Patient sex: F
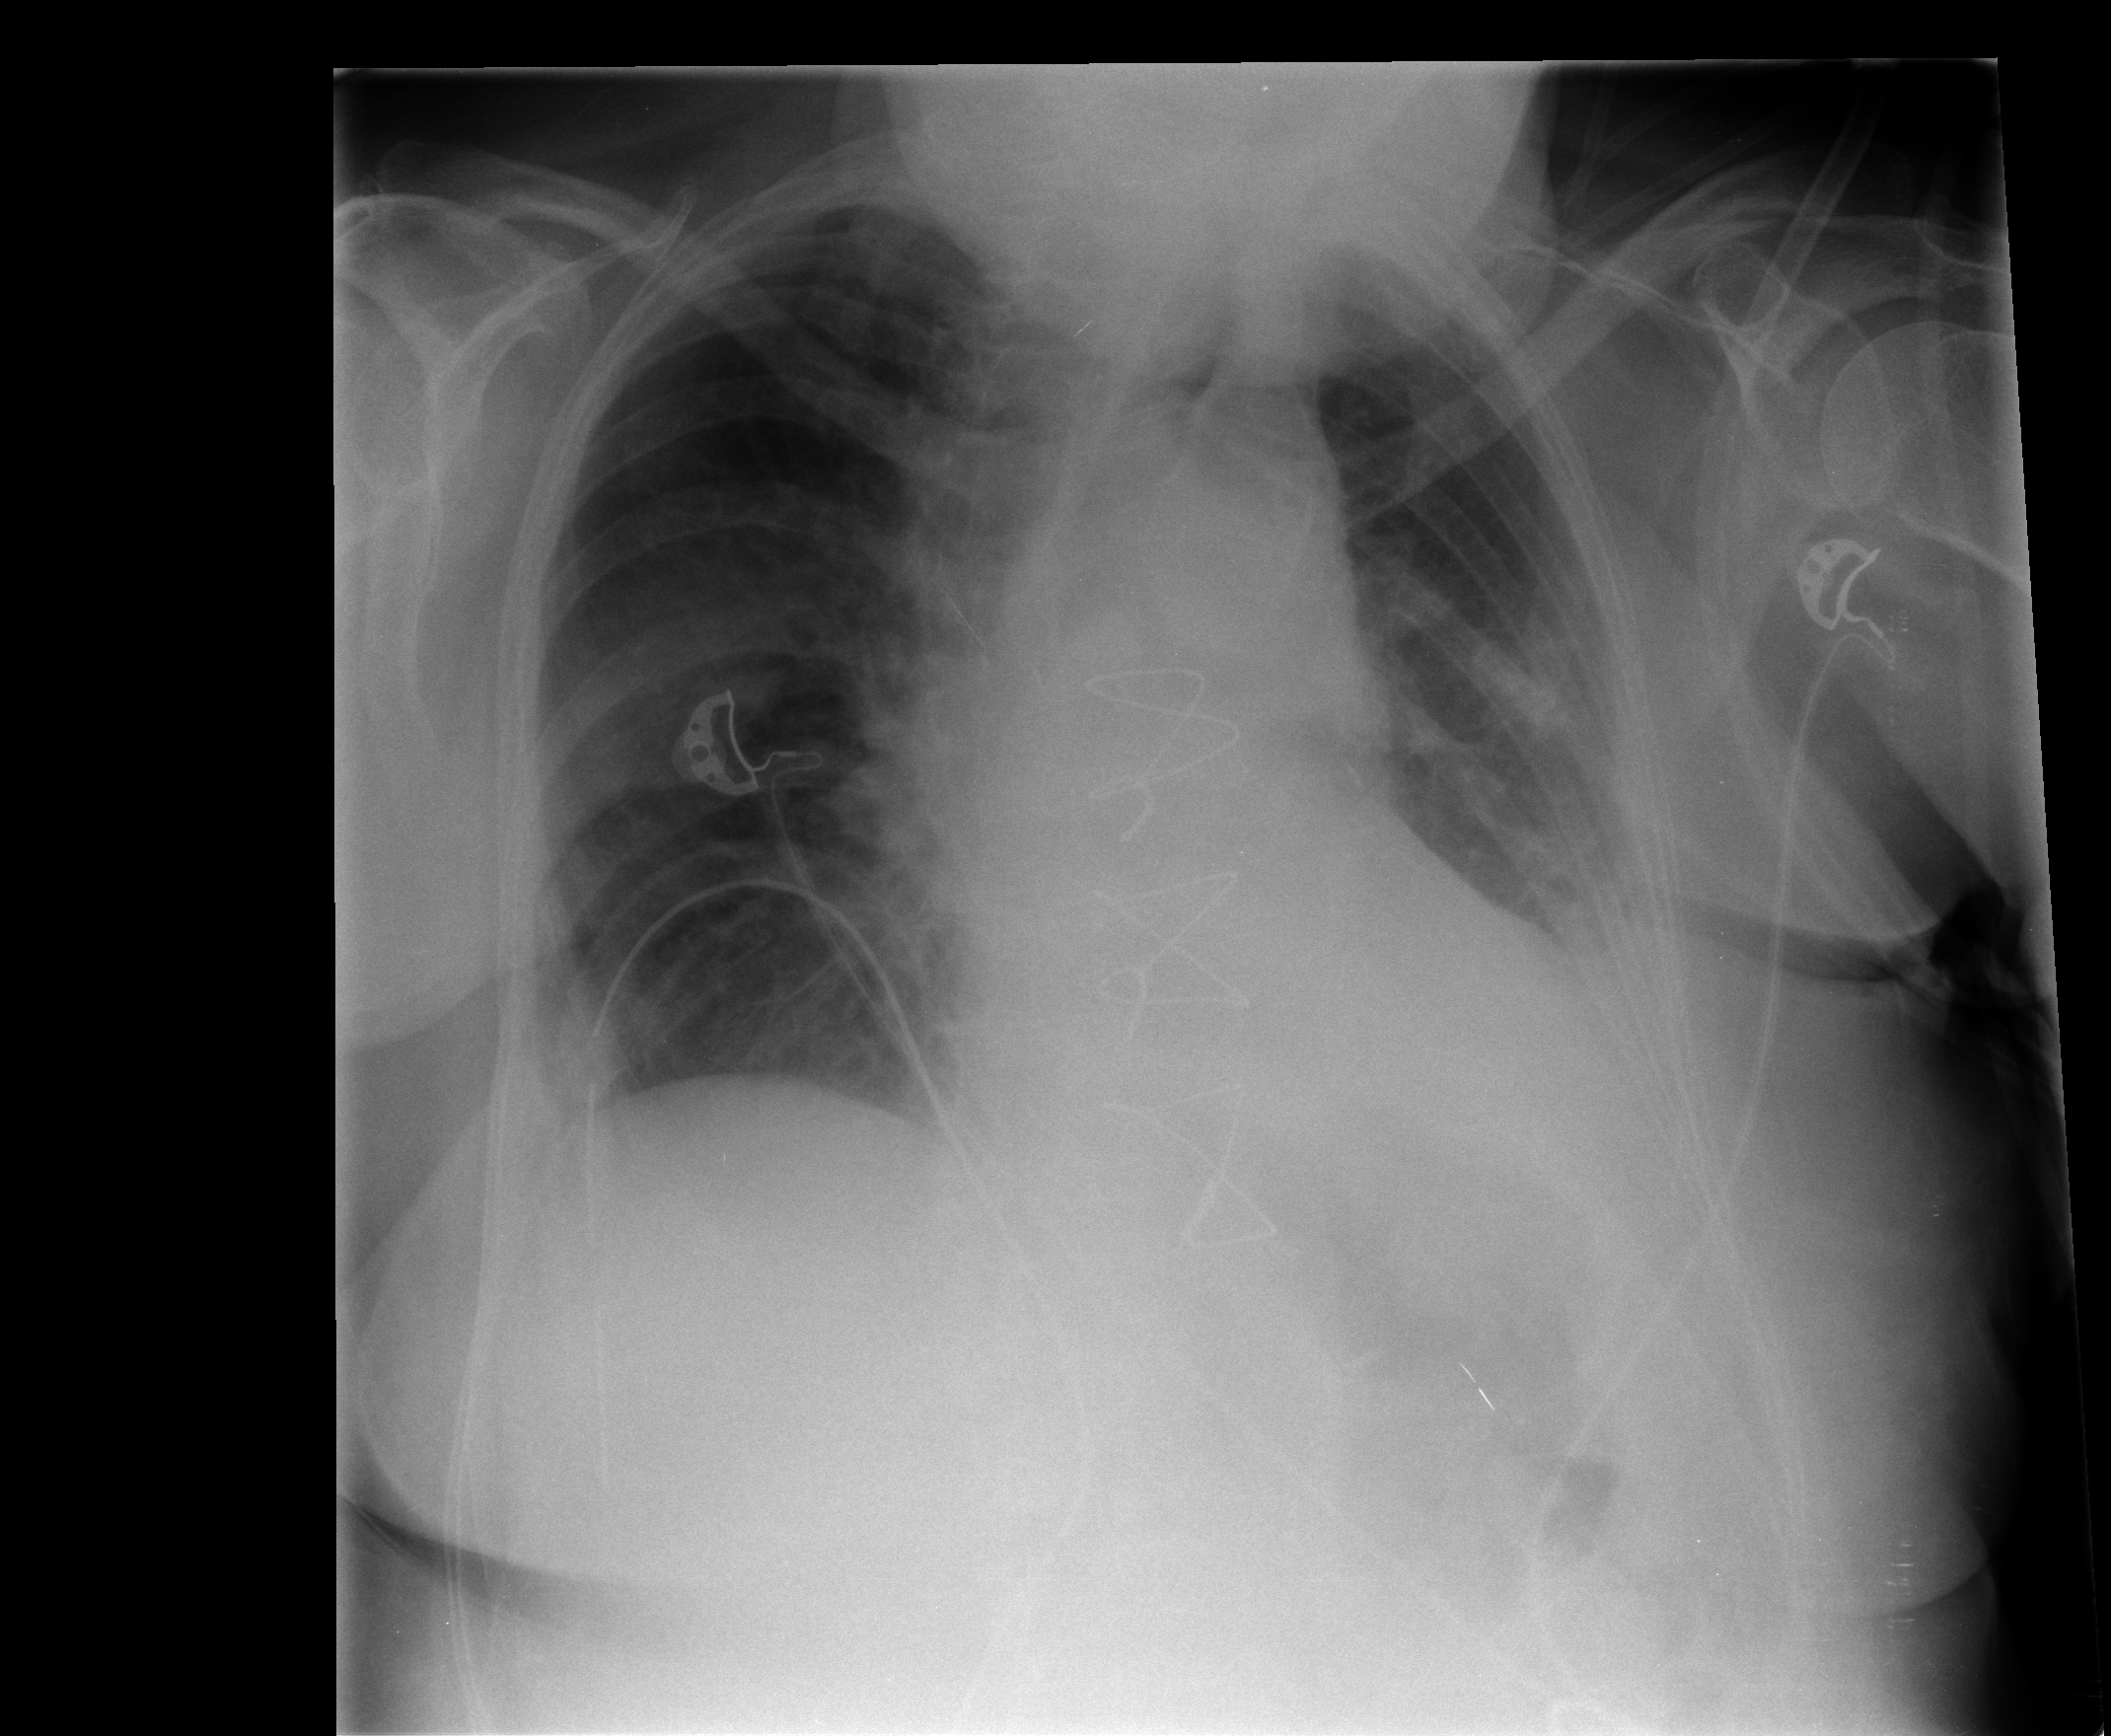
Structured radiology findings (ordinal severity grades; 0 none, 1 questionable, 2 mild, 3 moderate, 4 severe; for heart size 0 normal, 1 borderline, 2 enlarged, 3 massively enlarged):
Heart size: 0
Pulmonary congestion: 1
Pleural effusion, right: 1
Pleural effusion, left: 2
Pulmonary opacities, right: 0
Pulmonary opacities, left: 0
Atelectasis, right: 1
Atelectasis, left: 2